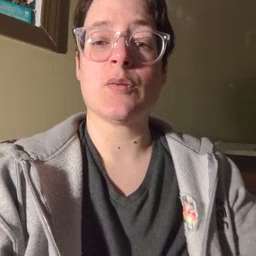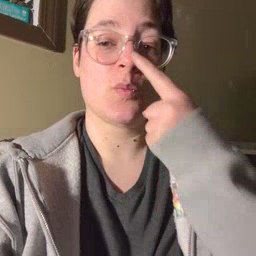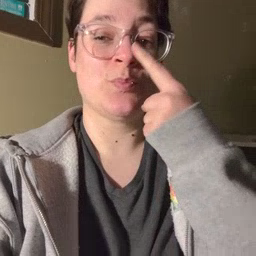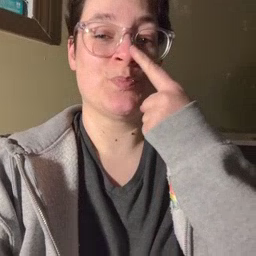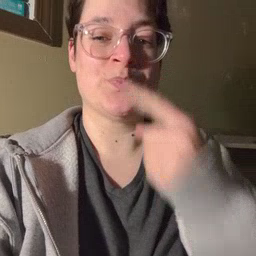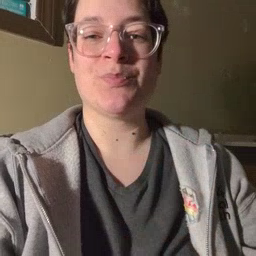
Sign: nose